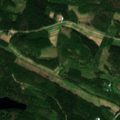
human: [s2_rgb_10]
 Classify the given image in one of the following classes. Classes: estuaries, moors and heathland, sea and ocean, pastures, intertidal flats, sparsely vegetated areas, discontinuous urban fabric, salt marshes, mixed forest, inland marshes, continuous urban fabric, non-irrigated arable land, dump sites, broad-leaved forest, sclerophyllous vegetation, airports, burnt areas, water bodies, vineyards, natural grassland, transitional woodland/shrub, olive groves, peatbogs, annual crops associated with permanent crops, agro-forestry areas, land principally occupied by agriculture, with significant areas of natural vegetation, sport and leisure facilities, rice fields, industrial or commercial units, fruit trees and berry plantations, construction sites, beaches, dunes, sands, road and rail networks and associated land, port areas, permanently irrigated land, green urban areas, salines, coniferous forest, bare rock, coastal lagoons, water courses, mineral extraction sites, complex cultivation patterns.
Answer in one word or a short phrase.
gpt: coniferous forest, mixed forest, water bodies